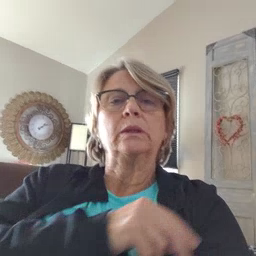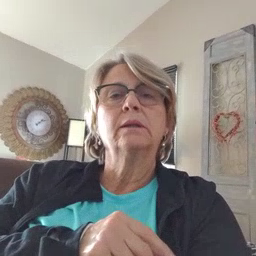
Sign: goose